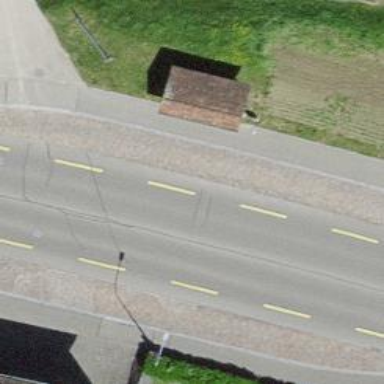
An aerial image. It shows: Secondary road with asphalt surface and dedicated cycle lane.